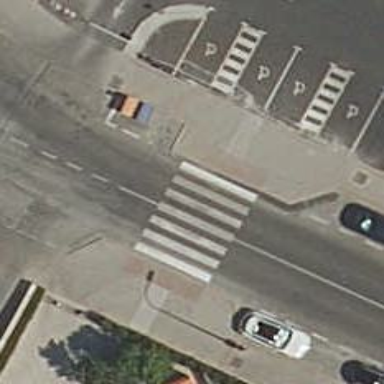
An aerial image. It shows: Uncontrolled crossing along footway.